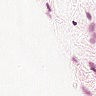
Metastatic tissue present: no